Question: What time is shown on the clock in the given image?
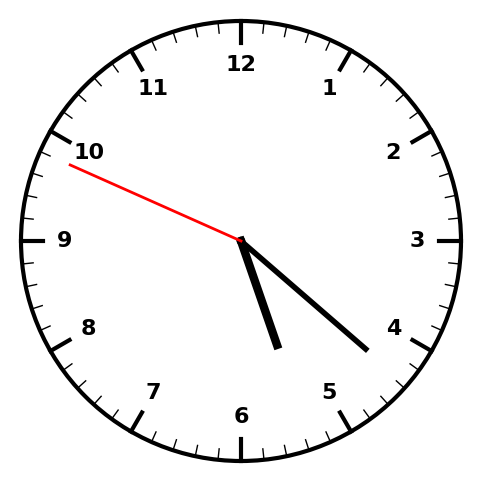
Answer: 05:21:49